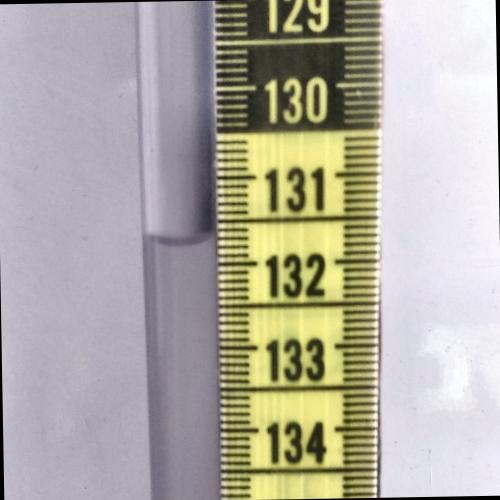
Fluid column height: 131.7 cm